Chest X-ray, AP view. Patient: 29 years old, sex M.
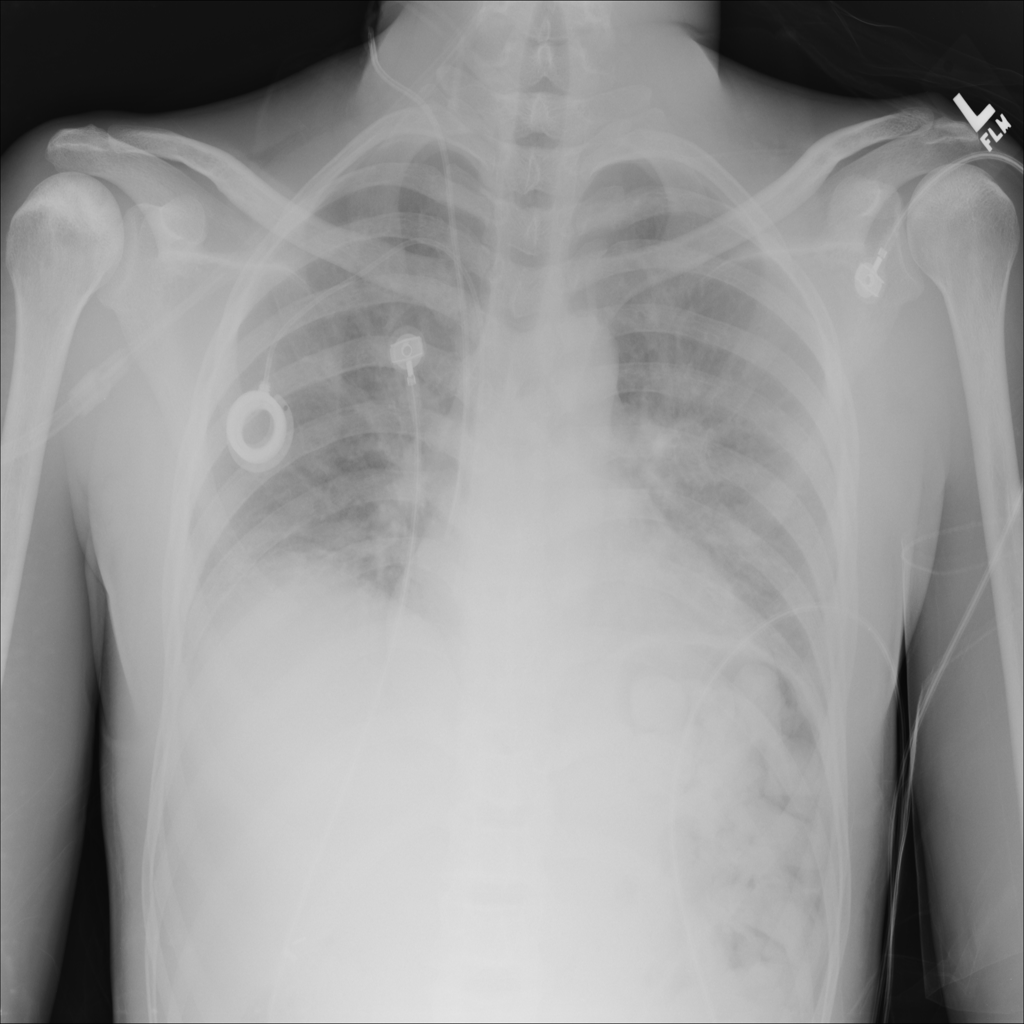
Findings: Cardiomegaly, Infiltration